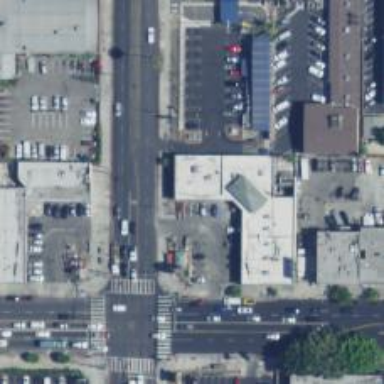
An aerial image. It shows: Convenience shop.